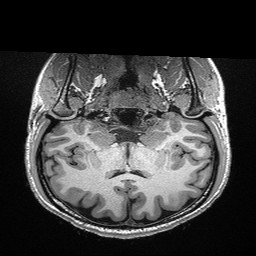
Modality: T1w
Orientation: sagittal
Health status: healthy
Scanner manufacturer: siemens
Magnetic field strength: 3 T
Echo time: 0.00298 s